Question: After retrieving group key in HashMap how to perform join query which shows only those 'grp' details which have member as that particular user. And if this structure is wrong please help me with this.
Structure:

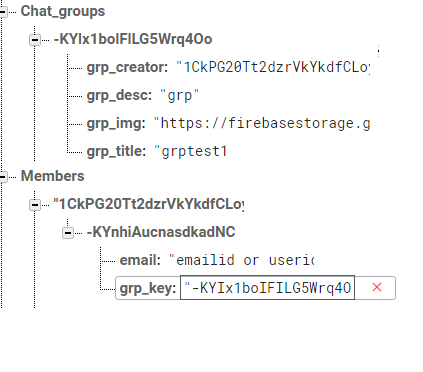
Answer: > Use 'DatabaseReference' inside another 'DatabaseReference':
'''
// any way you managed to go the node that has the 'grp_key'
DatabaseReference MembersRef = FirebaseDatabase.getInstance()
.getReference()
.child("Members")
.child("1CkPG20Tt2dzrVkYkdfCLo")
.orderByKey().equalTo("-KYnhiAucnasdkadNC")
.addValueEventListener(
new ValueEventListener()
{
@Override
public void onDataChange(DataSnapshot dataSnapshot)
{
for (DataSnapshot child : dataSnapshot.getChildren())
{
Map<String, Object> valuesMap = (HashMap<String, Object>) dataSnapshot.getValue();
// Get push id value.
String key = valuesMap.get("grp_key");
// HERE WHAT CORRESPONDS TO JOIN
DatabaseReference chatGroupRef = FirebaseDatabase.getInstance().getReference()
.child("Chat_groups")
.orderByKey().equalTo(key)
.addValueEventListener(
new ValueEventListener()
{
@Override
public void onDataChange(DataSnapshot dataSnapshot)
{
// repeat!!
}
@Override
public void onCancelled(DatabaseError databaseError)
{
}
}
)
}
}
@Override
public void onCancelled(DatabaseError databaseError)
{
}
}
);
'''